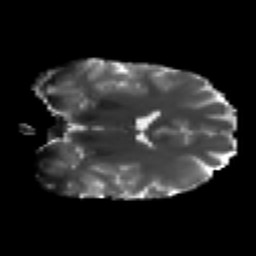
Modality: T2w
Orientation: coronal
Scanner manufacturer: ge
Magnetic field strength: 3 T
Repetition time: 7.98 s
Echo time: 0.0701 s